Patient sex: M
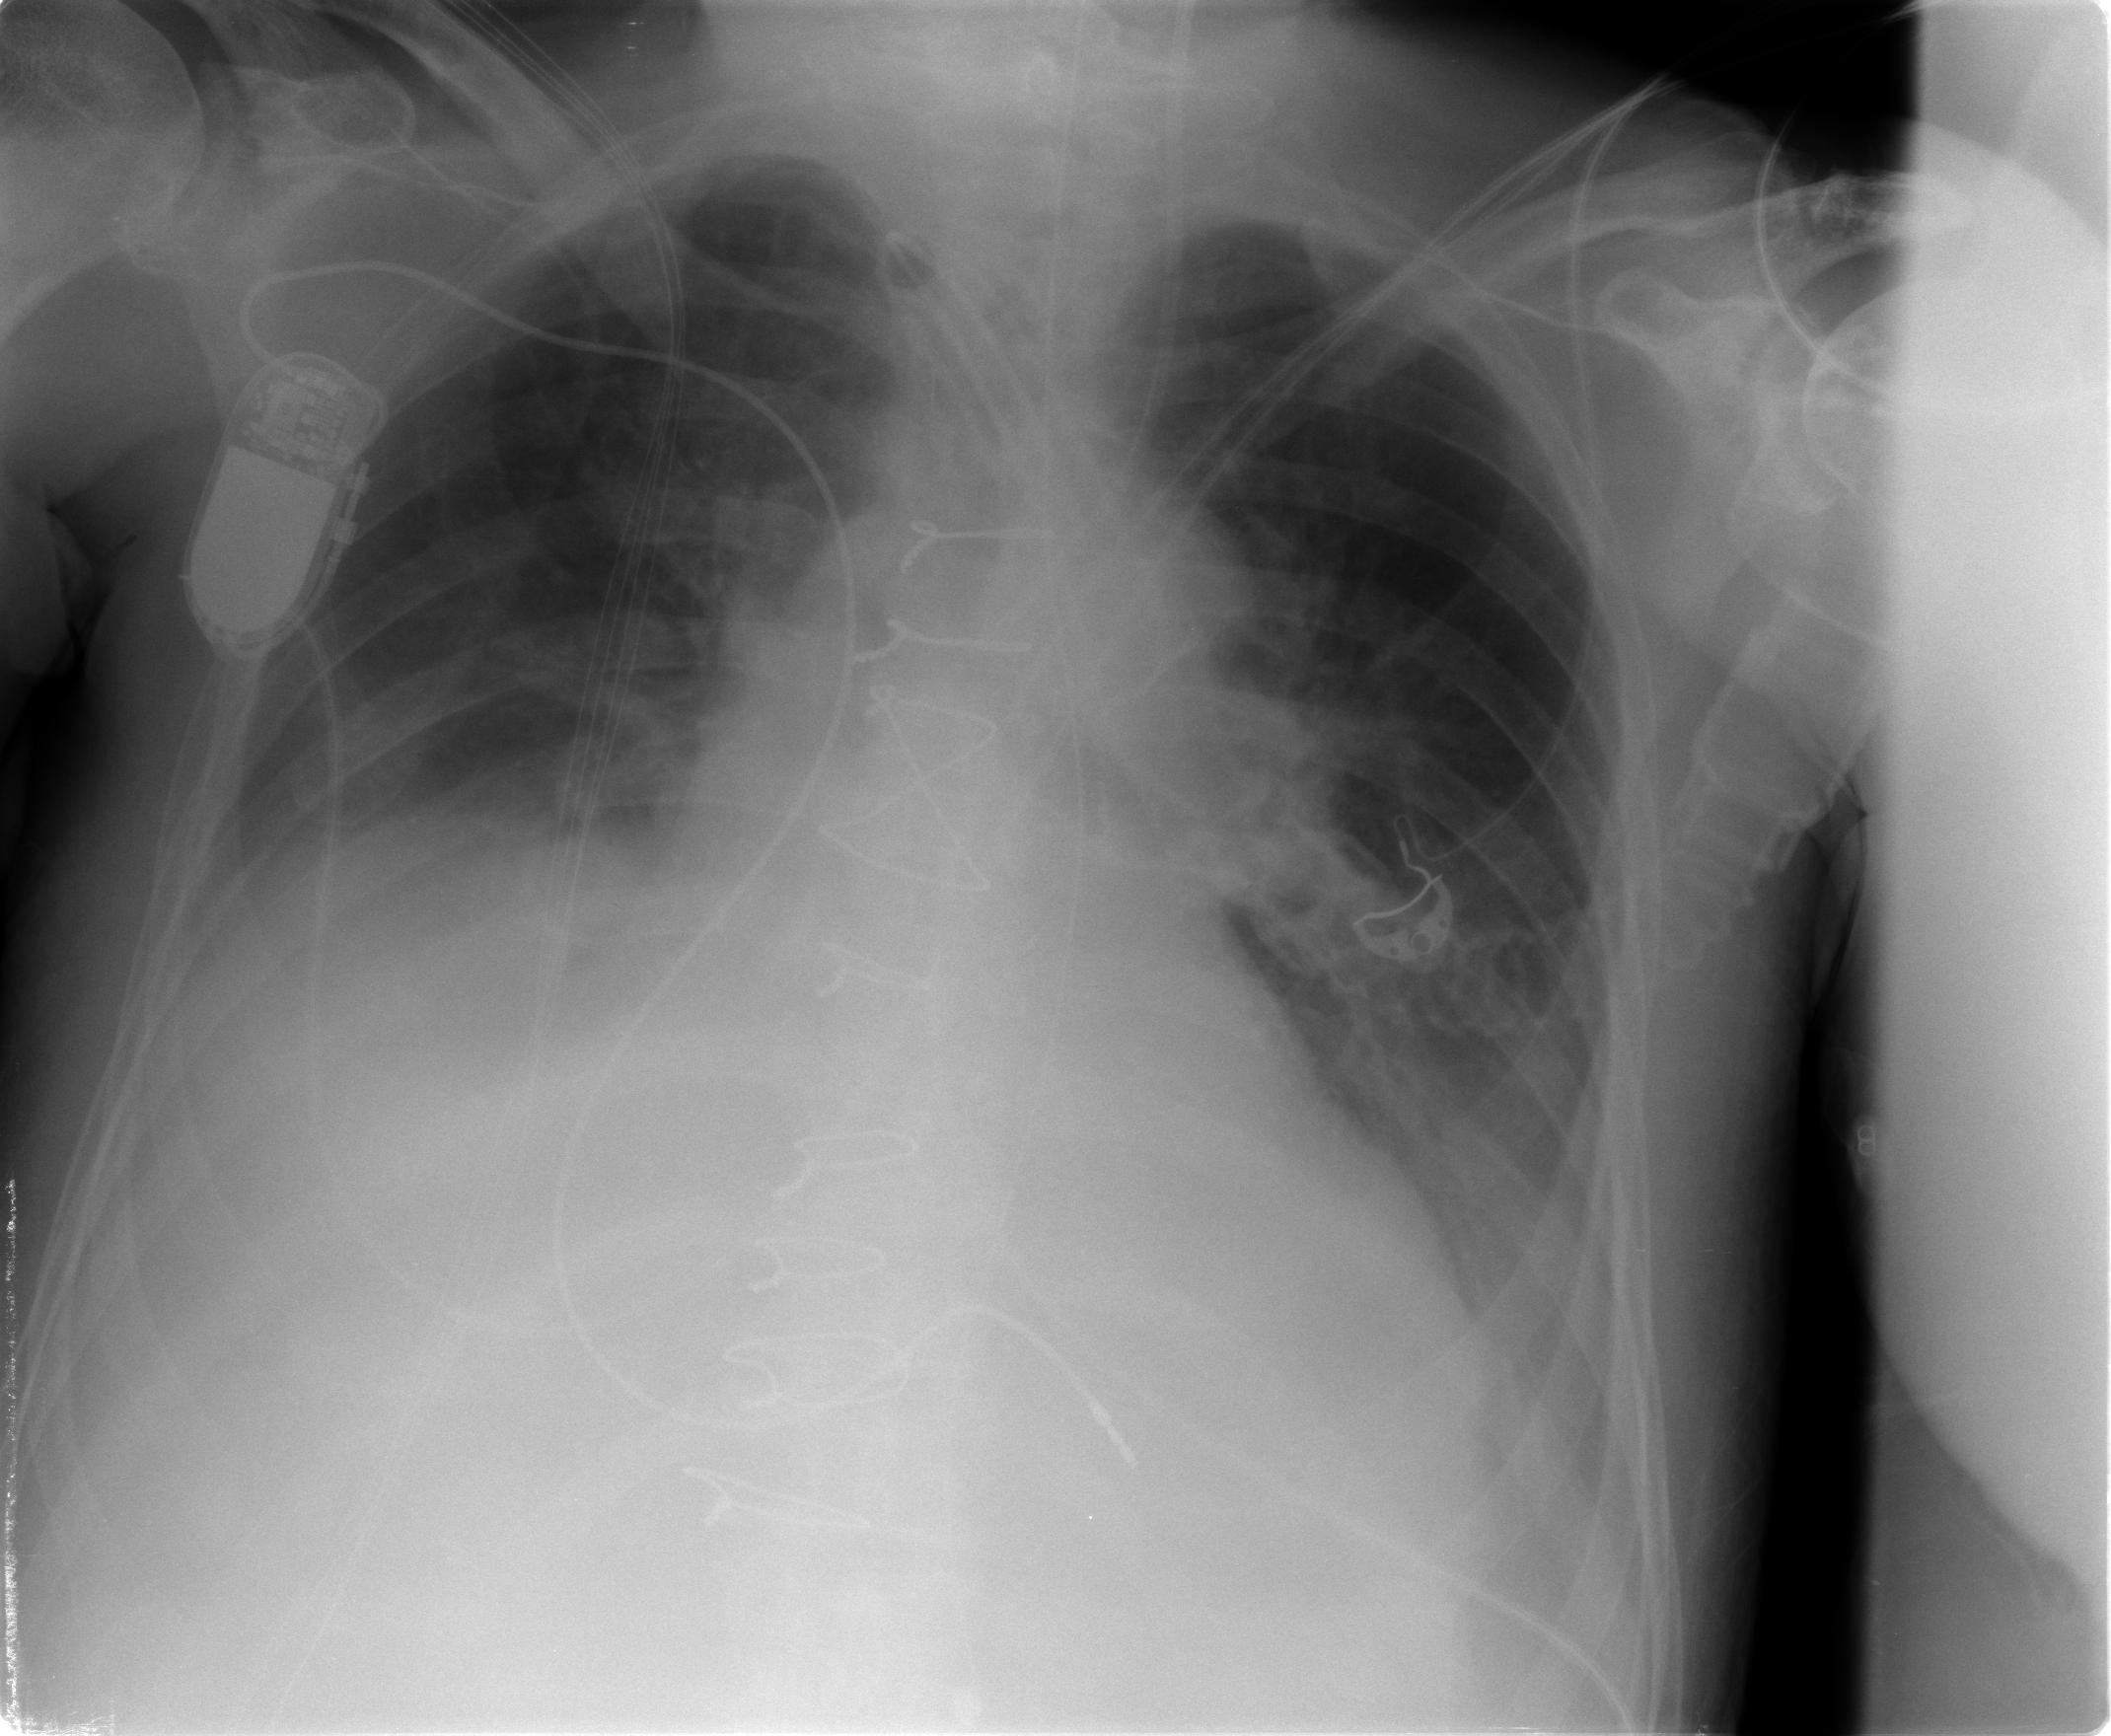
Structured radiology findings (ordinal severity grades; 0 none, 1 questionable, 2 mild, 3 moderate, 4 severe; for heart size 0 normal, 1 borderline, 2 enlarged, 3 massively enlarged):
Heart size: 2
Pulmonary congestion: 2
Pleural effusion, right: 2
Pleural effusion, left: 2
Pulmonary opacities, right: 0
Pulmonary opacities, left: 1
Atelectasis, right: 4
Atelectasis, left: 2